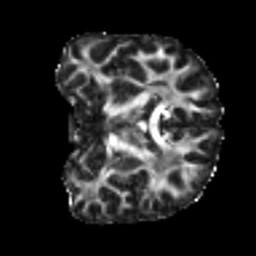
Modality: FA
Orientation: coronal
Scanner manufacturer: siemens
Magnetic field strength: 3 T
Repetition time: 4 s
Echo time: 0.0594 s